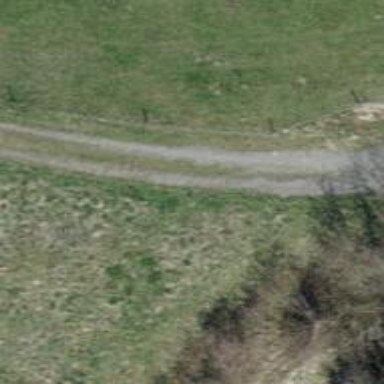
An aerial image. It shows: Unpaved path.